Question: I have
- '<action android:name="android.intent.action.MAIN" />''<category android:name="android.intent.category.LAUNCHER" />'- '<action android:name="android.intent.action.MAIN" />''<category android:name="android.intent.category.LAUNCHER" />'
While I'm using Eclipse to build & run single main project with multiple library projects, only 1 app will be installed.
However, if I migrate to Android Studio to build & run single main project with multiple library projects, ,
depending on how many projects (regardless main project or library projects) define '<action android:name="android.intent.action.MAIN" />' and '<category android:name="android.intent.category.LAUNCHER" />'
Currently, my only is to remove those lines ('<action android:name="android.intent.action.MAIN" />' and '<category android:name="android.intent.category.LAUNCHER" />') from all library projects' 'AndroidManifest.xml'. Is that common & correct way, to import project libraries in Android Studio? As in Eclipse, those lines don't install extra apps into my device.
This is how my looks like

As you can see the first folder icon, looks different than rest of the folder icons. I guess that indicate, the first folder icon is , the others are library projects.
If there is only 1 main project, how come there can be multiple apps being installed?
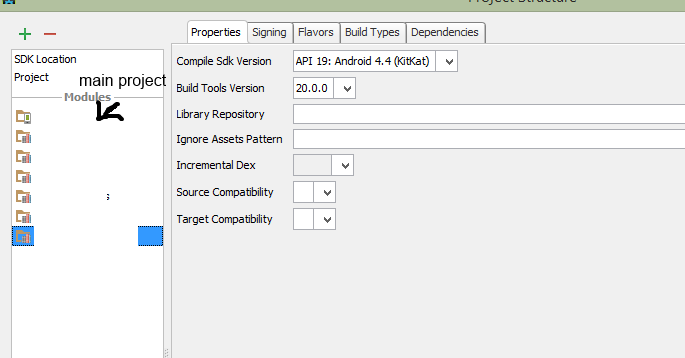
Answer: In Eclipse only the 'AndroidManifest.xml' from main app project is used. In Android Studio (and Gradle build system) all the manifests are merged together.
The following lines inside an '<activity>' element in your manifest indicate that that activity should be shown in the launcher menu. If you do not wish this, remove those lines.
'''
<intent-filter>
<action android:name="android.intent.action.MAIN" />
<category android:name="android.intent.category.LAUNCHER" />
</intent-filter>
'''
All of this is intended behavior.